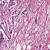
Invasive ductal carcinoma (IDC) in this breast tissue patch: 1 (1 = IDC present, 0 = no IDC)